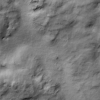
Label: not_dusty